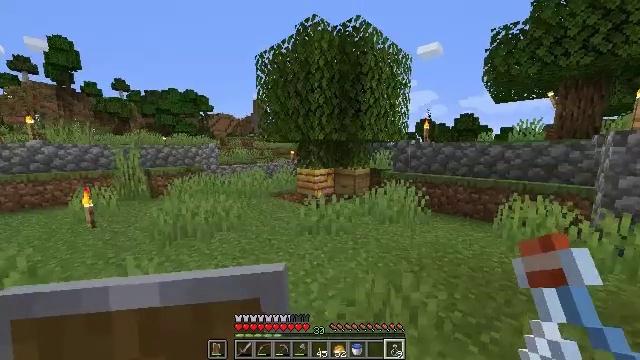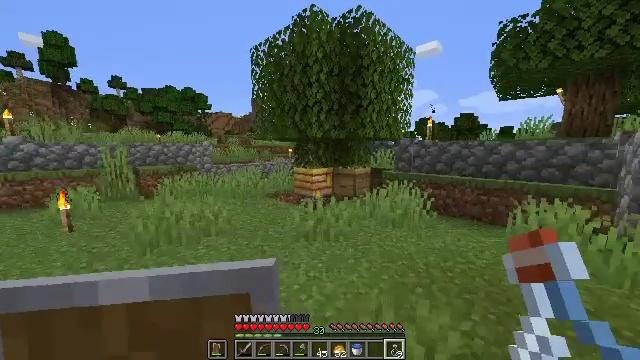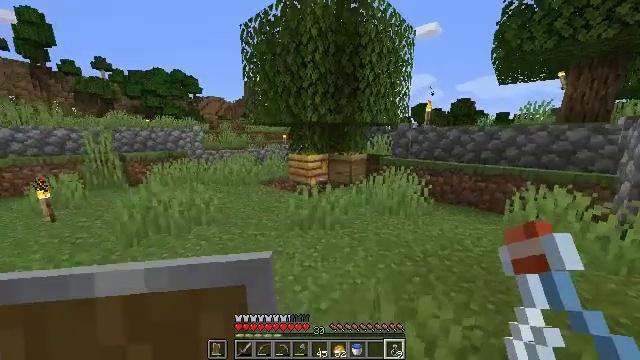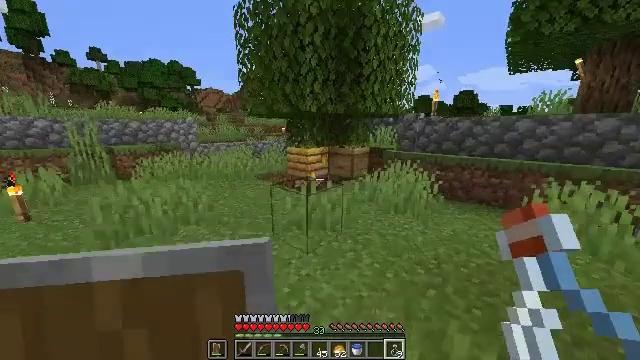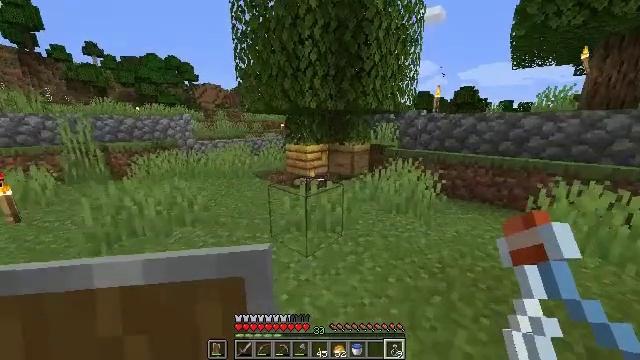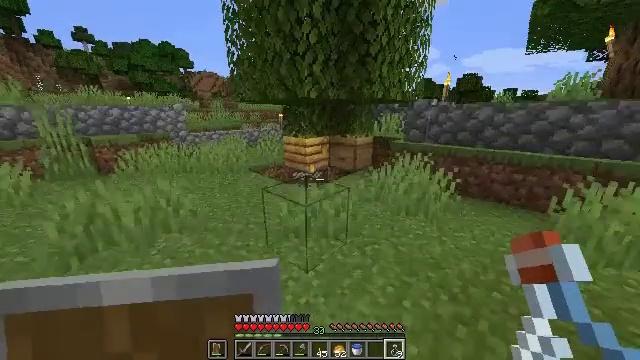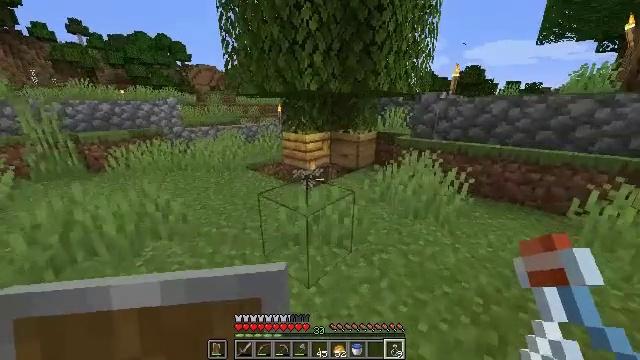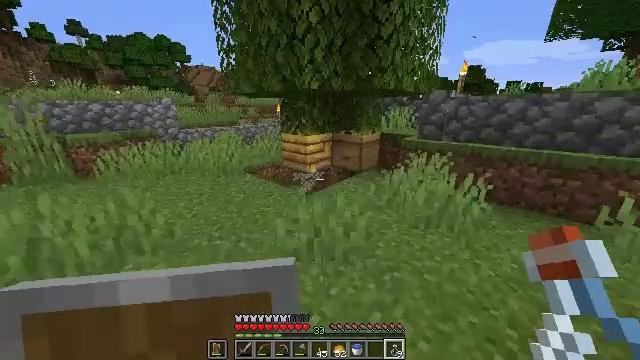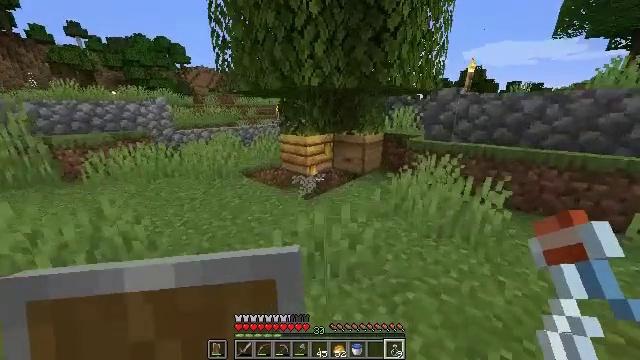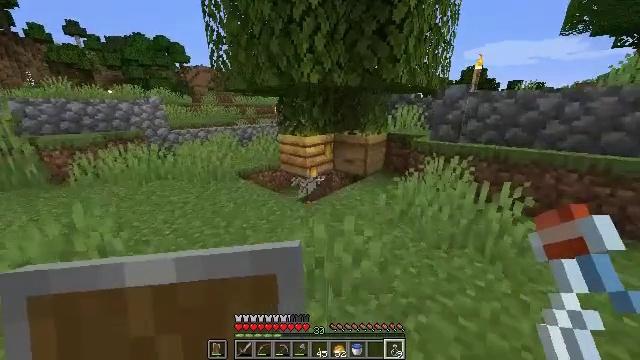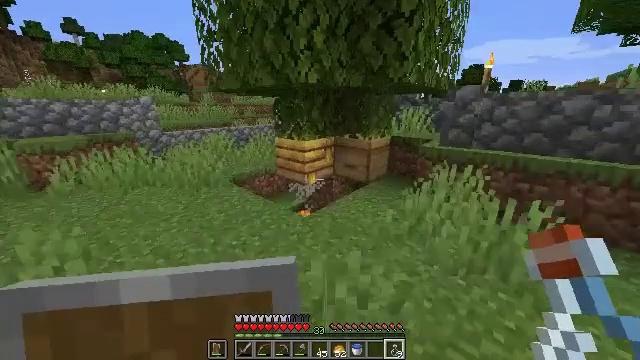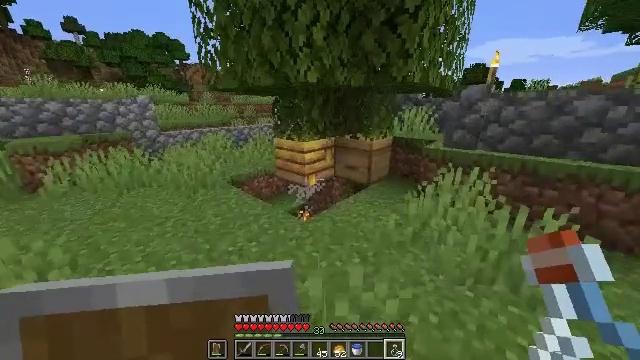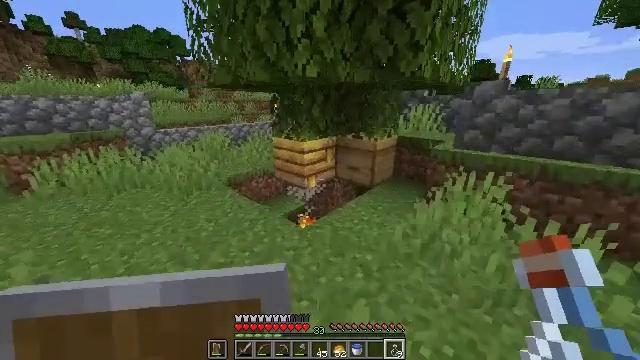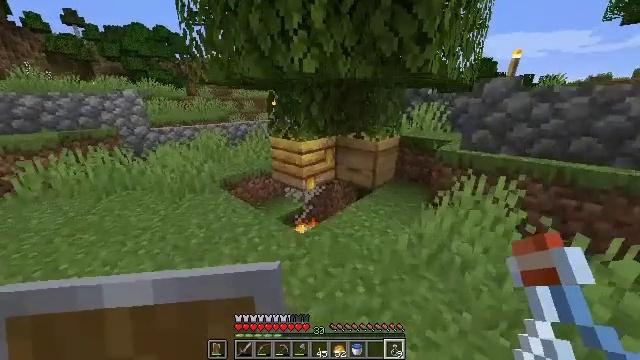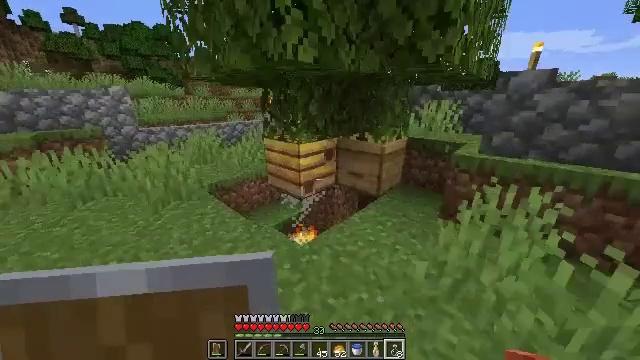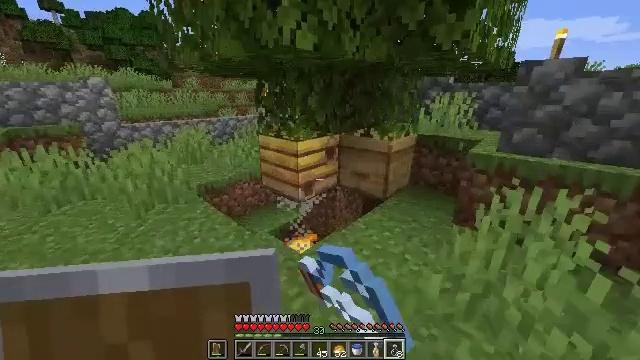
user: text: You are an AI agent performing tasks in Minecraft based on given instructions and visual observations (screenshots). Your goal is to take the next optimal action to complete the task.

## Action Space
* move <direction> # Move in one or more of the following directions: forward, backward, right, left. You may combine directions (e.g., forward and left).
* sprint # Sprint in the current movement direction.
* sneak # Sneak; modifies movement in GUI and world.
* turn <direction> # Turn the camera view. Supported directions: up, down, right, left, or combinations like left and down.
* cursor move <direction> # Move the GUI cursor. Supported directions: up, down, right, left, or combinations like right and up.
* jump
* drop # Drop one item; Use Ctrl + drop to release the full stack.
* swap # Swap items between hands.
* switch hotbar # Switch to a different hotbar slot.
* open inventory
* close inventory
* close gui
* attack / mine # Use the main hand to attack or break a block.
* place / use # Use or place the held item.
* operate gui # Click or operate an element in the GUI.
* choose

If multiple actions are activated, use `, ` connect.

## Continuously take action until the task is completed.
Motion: motion action
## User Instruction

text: Break the dandelion to obtain it.
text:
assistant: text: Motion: move forward
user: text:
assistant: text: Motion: move forward, turn right and down
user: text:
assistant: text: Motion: move forward, turn down
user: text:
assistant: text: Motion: move forward
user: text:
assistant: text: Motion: move forward, turn down
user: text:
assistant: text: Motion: move forward, turn down
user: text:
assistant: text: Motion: move forward
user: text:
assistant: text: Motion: move forward
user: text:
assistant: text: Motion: move forward
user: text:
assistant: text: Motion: move forward
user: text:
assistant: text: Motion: move forward
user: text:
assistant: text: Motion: move forward
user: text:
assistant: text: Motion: move forward
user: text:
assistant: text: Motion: use / place
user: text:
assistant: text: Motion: use / place
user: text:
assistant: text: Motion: no_op
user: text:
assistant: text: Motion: no_op
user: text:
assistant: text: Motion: no_op
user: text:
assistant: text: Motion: no_op
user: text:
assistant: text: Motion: no_op
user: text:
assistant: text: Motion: no_op
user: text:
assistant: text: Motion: no_op
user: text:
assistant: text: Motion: no_op
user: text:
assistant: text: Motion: no_op
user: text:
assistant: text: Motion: no_op
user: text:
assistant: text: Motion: no_op
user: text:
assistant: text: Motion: no_op
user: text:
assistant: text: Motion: open inventory
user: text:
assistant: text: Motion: open inventory
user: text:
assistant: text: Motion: no_op